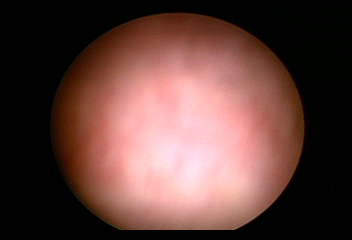
Modality: WLC
Class: Normal mucosa
Bladder cancer association: No